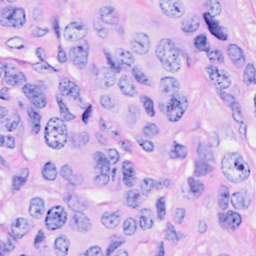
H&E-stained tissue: Breast